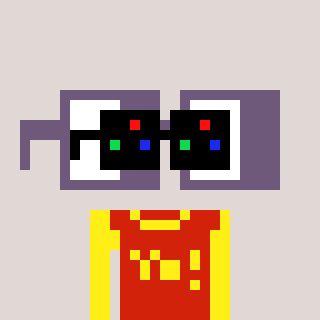
a pixel art character with square black sunglasses, a glasses-shaped head and a red-colored body on a warm background